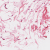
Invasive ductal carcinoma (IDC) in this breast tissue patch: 0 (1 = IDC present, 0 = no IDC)